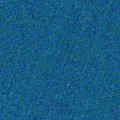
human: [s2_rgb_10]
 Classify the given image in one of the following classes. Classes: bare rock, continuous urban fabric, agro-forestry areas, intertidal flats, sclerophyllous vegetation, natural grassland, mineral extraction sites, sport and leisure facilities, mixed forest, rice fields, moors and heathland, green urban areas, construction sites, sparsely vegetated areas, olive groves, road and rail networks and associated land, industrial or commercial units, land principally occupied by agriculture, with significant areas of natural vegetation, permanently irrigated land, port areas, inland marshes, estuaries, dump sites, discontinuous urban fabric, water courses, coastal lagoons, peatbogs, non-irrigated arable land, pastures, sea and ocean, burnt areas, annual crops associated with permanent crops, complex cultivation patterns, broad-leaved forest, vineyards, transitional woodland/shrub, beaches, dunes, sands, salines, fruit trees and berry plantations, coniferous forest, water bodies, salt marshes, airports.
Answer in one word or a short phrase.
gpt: sea and ocean